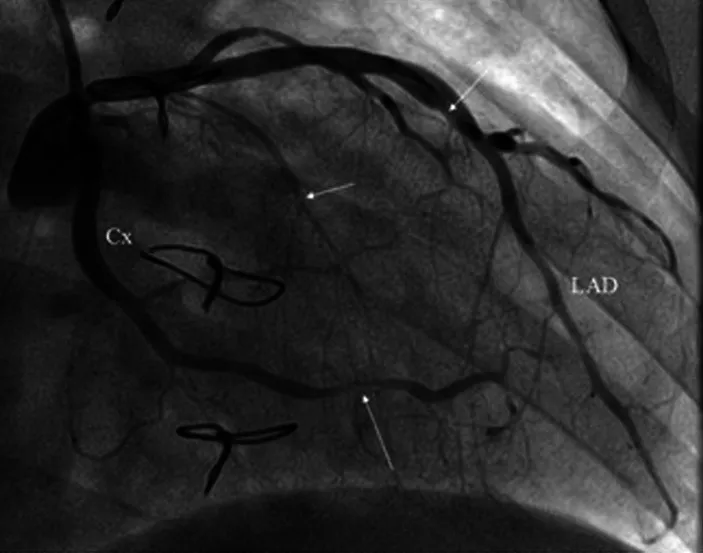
Invasive coronary angiography. CX, circumflex coronary artery; LAD, left anterior descending coronary artery.
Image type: radiology (x_ray)